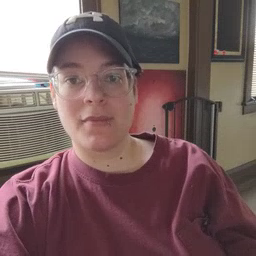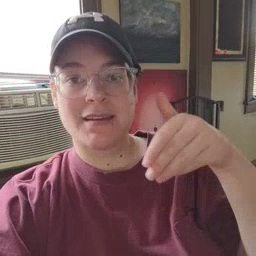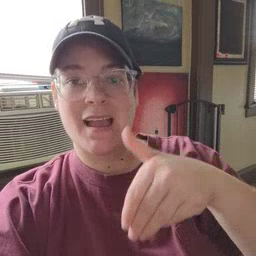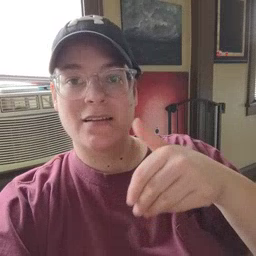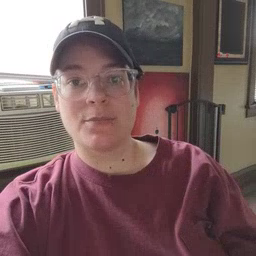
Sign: night